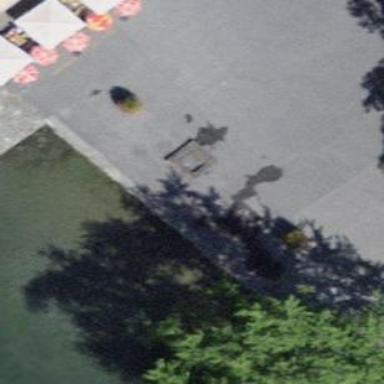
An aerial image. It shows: Outdoor seating area for leisure.